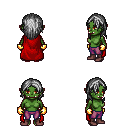
a pixel art fantasy rpg character, female body template, orc, green skin, red cape, magenta pants, gray long hairstyle, gold gloves, maroon shoes, four views (front, back, left, right), 2x2 character sprite sheet, small pixel art, hard edges, no anti-aliasing